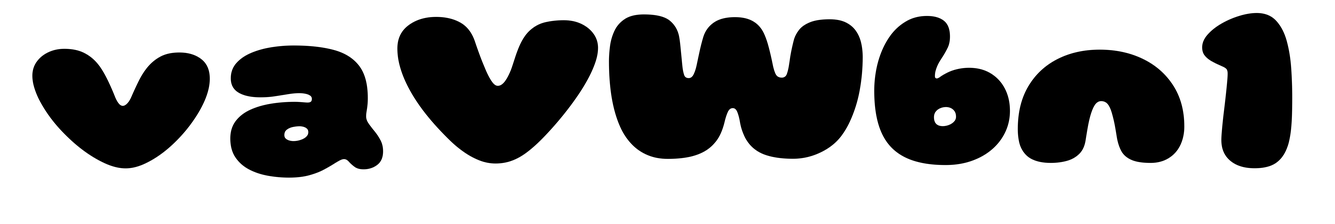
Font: Gluten_Black